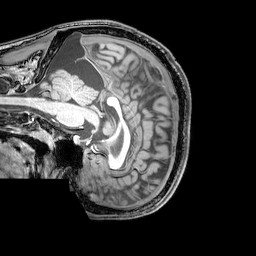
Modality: T1w
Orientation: sagittal
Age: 21
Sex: male
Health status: healthy
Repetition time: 0.081 s
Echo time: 0.037 s